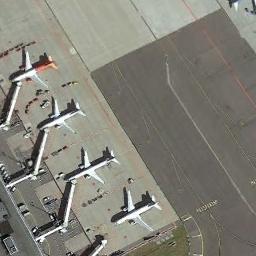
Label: airplane